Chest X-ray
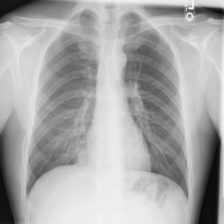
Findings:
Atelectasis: negative
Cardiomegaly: negative
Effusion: negative
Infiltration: negative
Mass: negative
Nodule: negative
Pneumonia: negative
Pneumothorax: negative
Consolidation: negative
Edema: negative
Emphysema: negative
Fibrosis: negative
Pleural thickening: negative
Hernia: negative